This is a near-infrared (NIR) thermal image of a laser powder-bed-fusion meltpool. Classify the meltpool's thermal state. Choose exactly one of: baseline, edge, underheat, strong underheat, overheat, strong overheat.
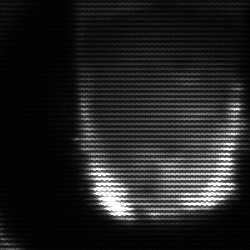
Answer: baseline